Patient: sex F, age 69
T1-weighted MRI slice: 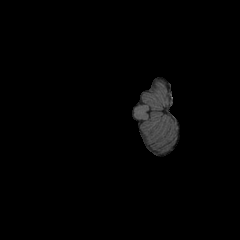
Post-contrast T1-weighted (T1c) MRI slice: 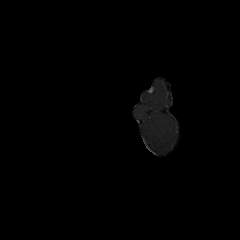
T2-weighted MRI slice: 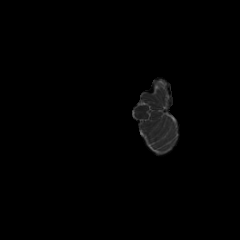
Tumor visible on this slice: no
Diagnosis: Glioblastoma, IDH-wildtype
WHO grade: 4